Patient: sex M, age 47
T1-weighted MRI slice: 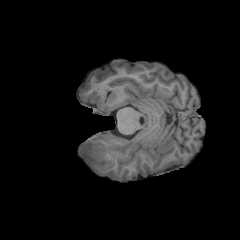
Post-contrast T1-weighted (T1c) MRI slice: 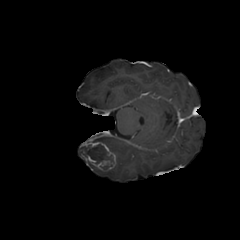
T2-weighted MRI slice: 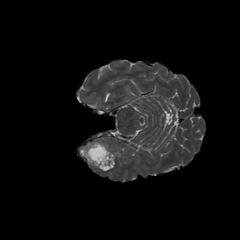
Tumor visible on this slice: yes
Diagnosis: Glioblastoma, IDH-wildtype
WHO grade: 4